Question: I could not save Joomla 3.1 admin options, so I increased my db user privileges. Now what I get is:

That is "**" everywhere - in menus. How can that be solved? Language is set to english, SEF is turned off, DB driver is mysql (tried mysqli also). Help appreciated.
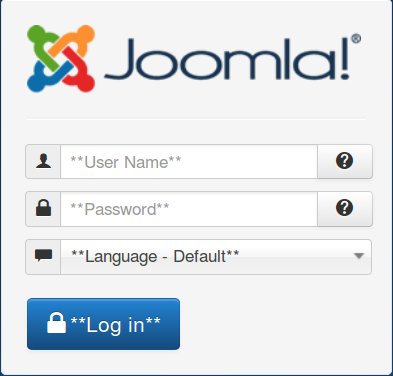
Answer: This comes from debugging language strings. The asterisks are indicating, that the phrase actually is translated.
Go to the GLobal Configuration in the administration and select the System tab. There, set 'Debug Language' to 'No'.